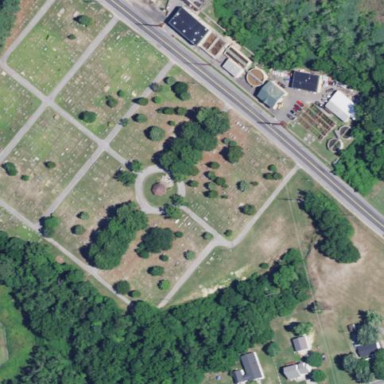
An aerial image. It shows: Cemetery.